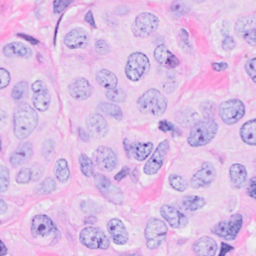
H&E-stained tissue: Breast